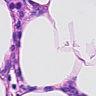
Metastatic tissue present: no